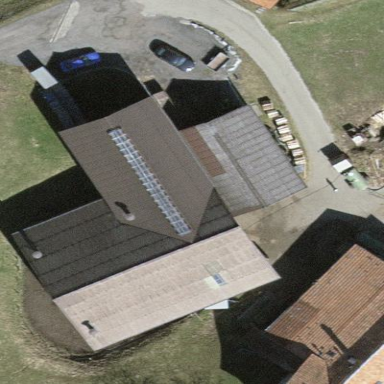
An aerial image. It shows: Farm auxiliary building.